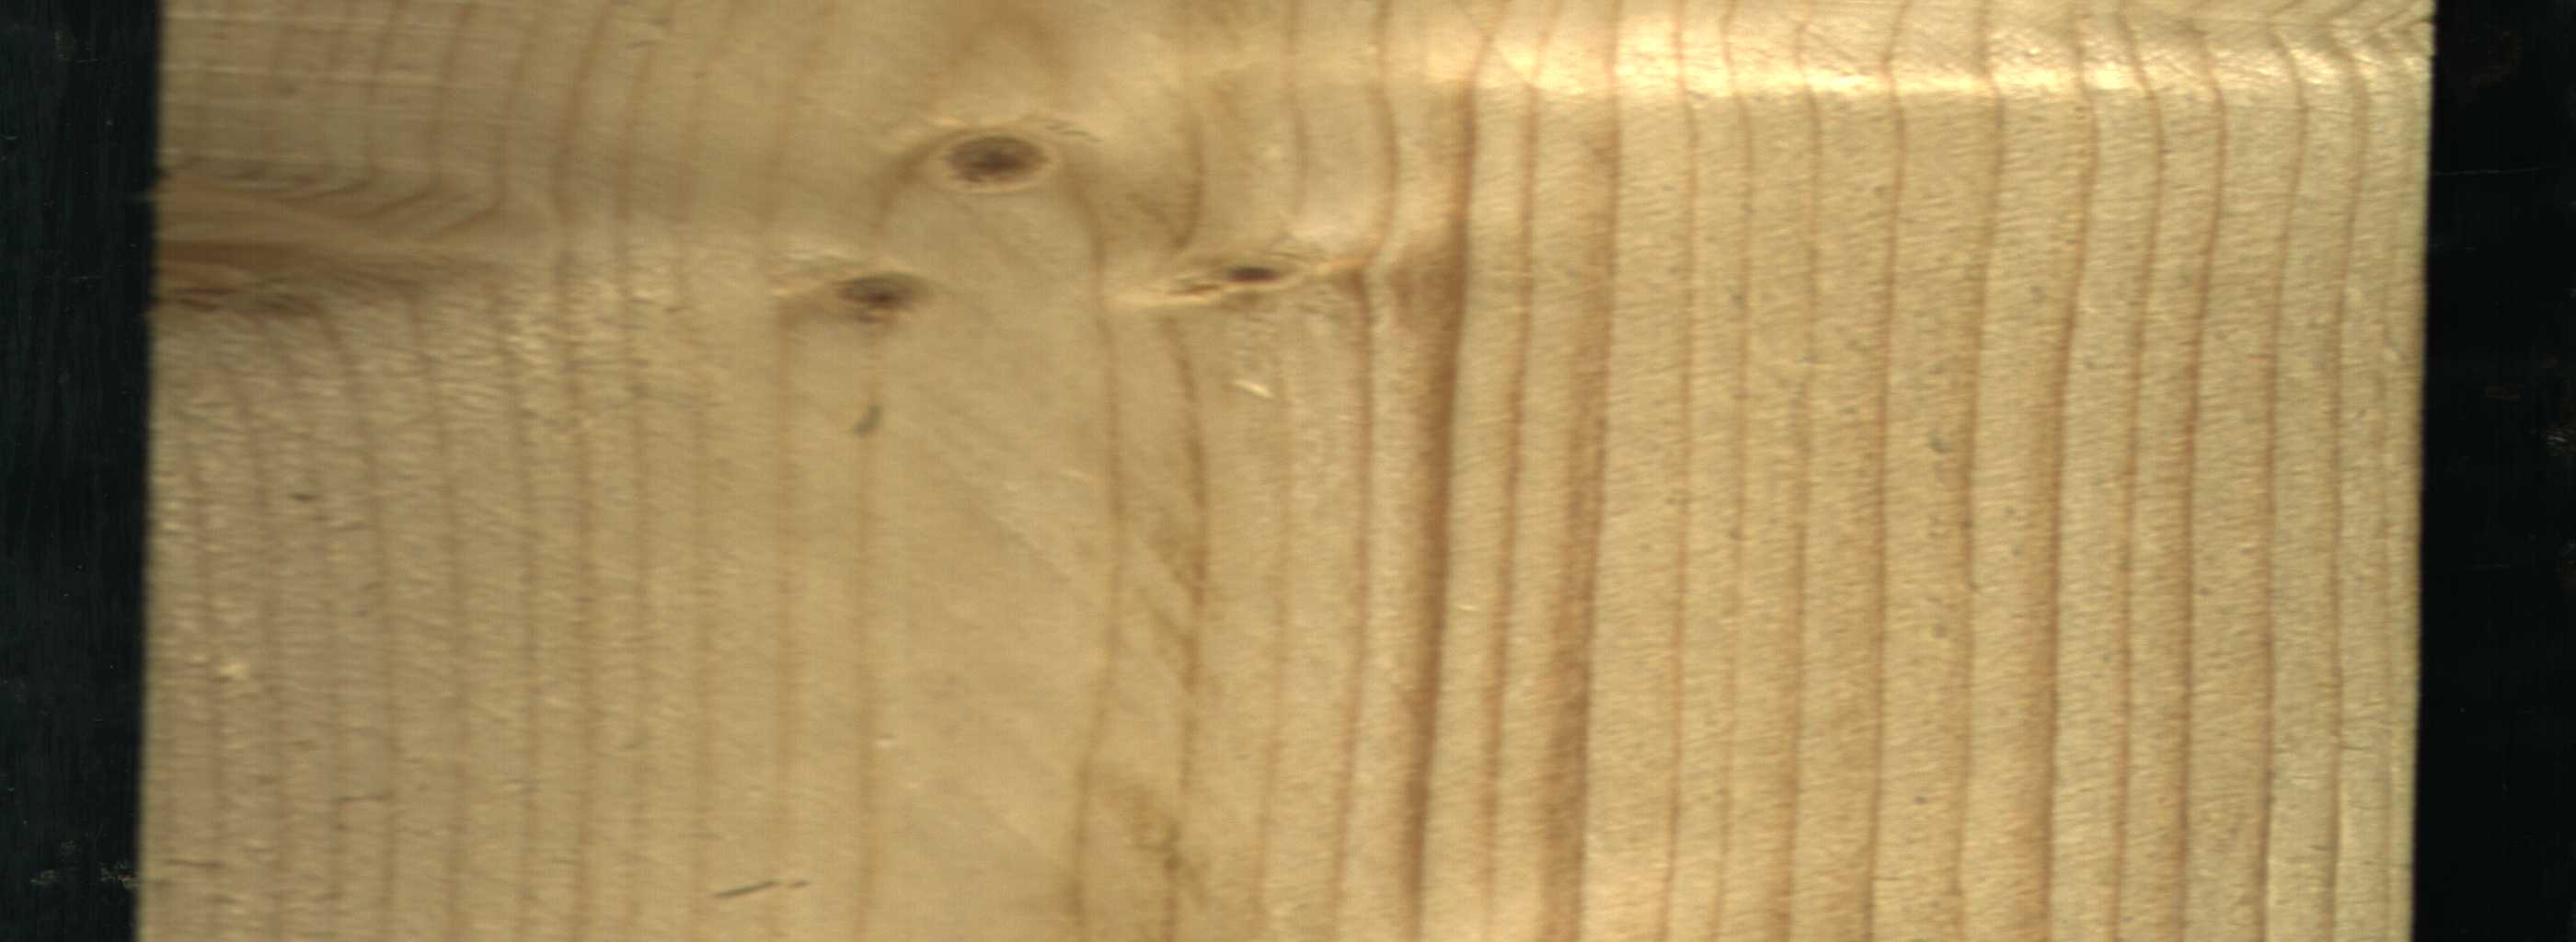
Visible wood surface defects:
Live_Knot
Live_Knot
Live_Knot
Live_Knot